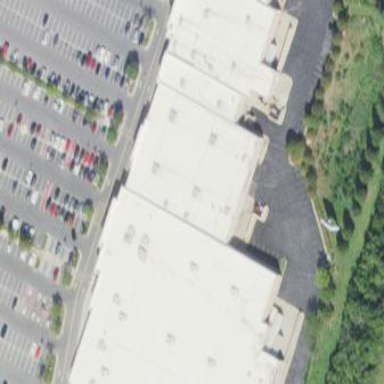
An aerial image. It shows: Retail building housing department store.